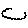
Label: cloud